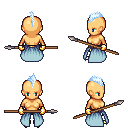
a pixel art fantasy rpg character, female body template, human, tanned skin, overskirt, gold greaves, white cyan mohawk hairstyle, gold gloves, gold boots, spear, four views (front, back, left, right), 2x2 character sprite sheet, small pixel art, hard edges, no anti-aliasing